Field crop: tomato
Growth stage: 1
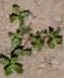
Species: portulaca